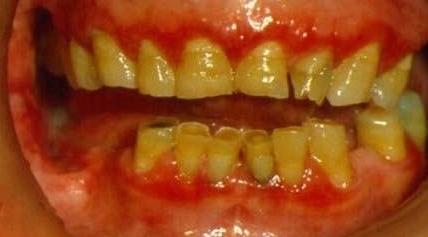
Condition: Gingivitis